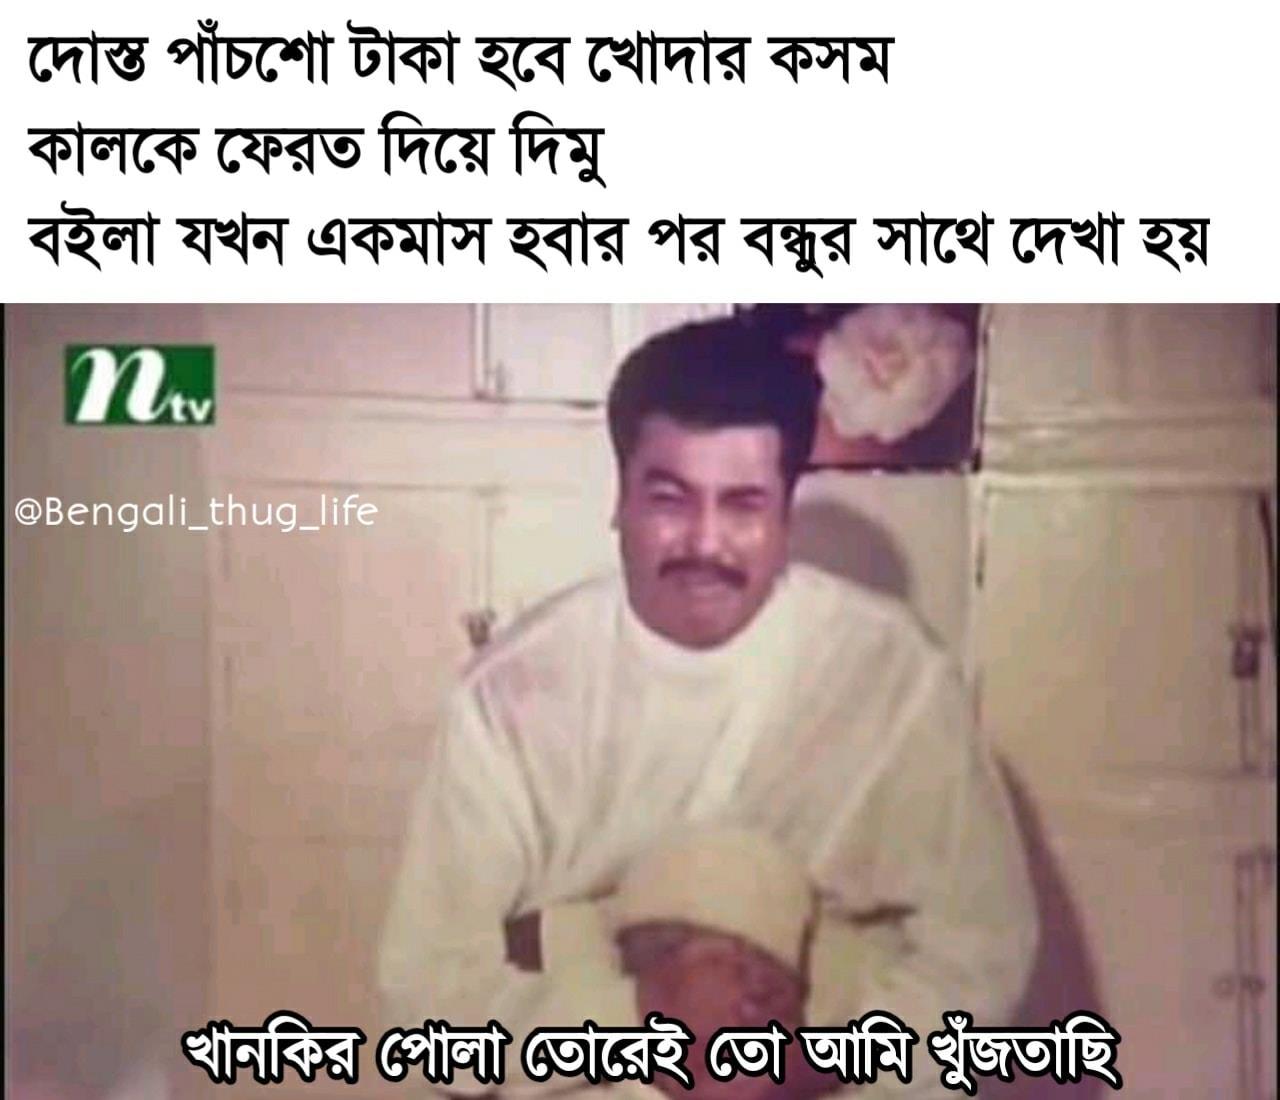
Caption: দোস্ত পাঁচশো টাকা হবে খোদার কসম কালকে ফেরত দিয়ে দিমু  বইলা যখন একমাস হবার পর বন্ধুর সাথে দেখা হয়      খানকির পোলা তোরেই তো আমি খুঁজতাছি
Label: non-hate